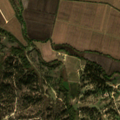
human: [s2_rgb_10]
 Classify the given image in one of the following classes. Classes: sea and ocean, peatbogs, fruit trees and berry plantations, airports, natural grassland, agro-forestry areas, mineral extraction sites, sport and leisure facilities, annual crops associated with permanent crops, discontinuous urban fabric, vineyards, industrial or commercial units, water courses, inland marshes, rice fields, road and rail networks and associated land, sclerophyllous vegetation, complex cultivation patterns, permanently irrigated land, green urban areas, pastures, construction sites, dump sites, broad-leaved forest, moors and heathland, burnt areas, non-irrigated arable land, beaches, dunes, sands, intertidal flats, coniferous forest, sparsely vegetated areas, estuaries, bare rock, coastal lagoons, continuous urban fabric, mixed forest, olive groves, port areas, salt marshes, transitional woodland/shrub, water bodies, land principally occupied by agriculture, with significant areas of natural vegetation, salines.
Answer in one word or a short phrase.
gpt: rice fields, fruit trees and berry plantations, pastures, agro-forestry areas, broad-leaved forest